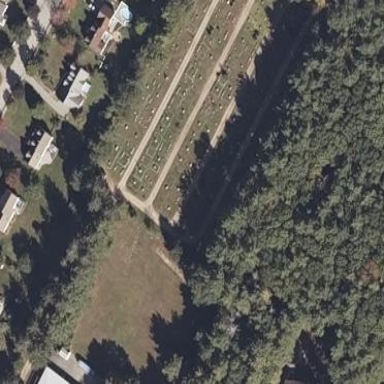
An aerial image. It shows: Cemetery.